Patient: sex M, age 46
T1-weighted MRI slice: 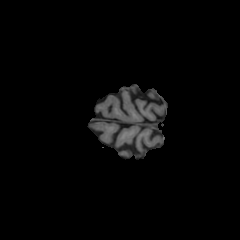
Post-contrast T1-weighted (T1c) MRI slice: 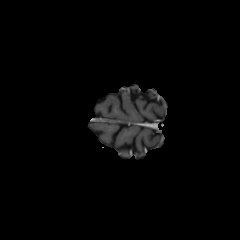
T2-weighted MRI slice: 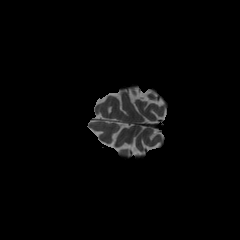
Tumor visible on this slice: no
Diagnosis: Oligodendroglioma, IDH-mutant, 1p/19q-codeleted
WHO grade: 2